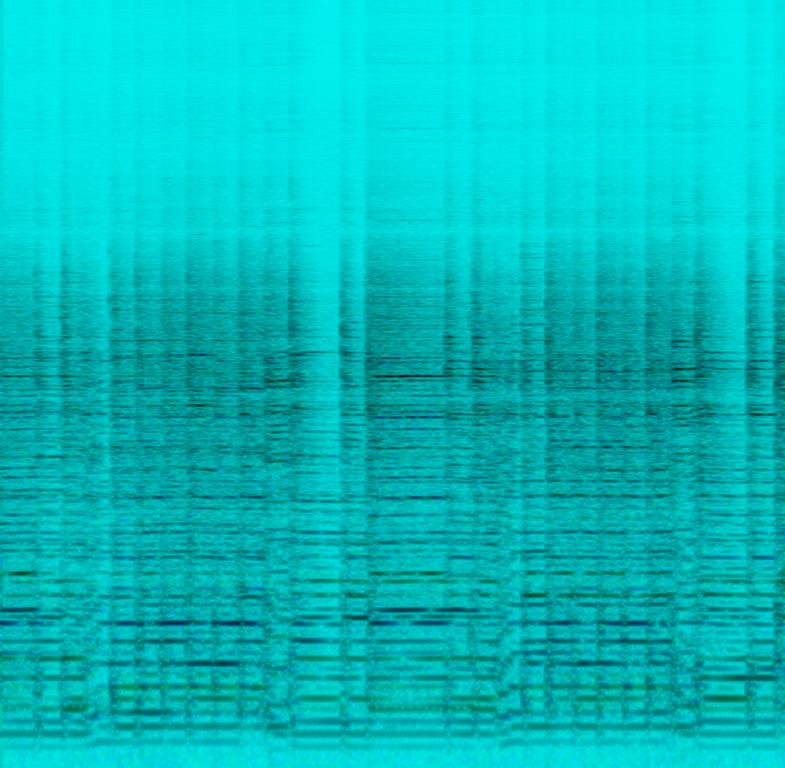
This song is an instrumental. The tempo is medium with an upbeat electric guitar harmony. The music is minimal with no other instrument as accompaniment. It is Loud, sharp, intense, youthful and rhythmic. The vibrations of the music can be heard even after it stops playing. This music is Soft Rock.